Field crop: maize
Growth stage: 2
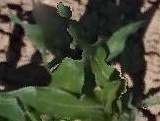
Species: maize